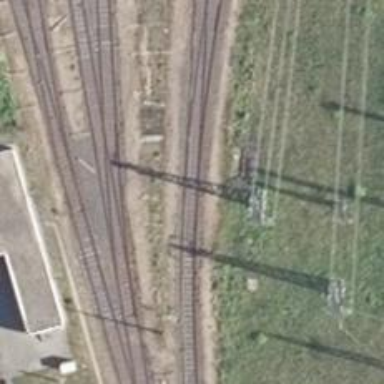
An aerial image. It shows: Railway switch.